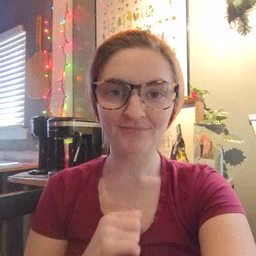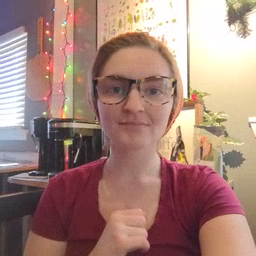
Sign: snow